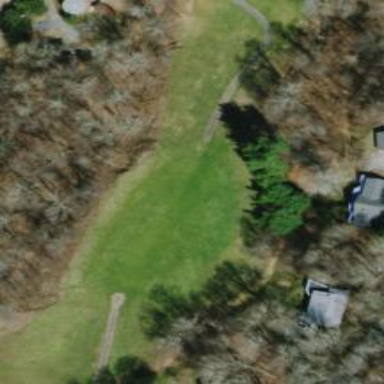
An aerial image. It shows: Golf hole.